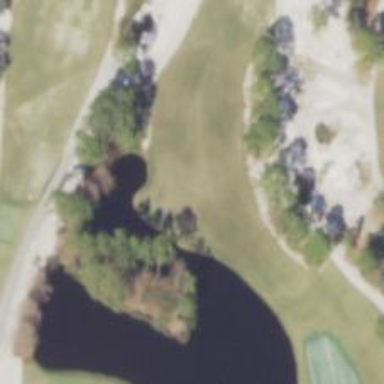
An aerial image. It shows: Golf hole.